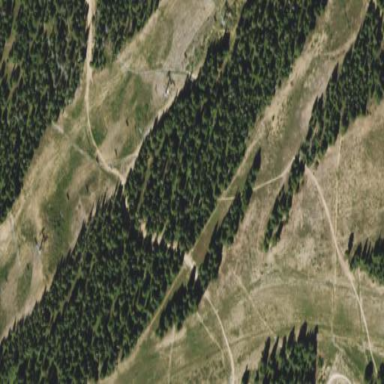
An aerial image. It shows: Evergreen woodland with needle-leaved trees.